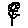
Label: flower